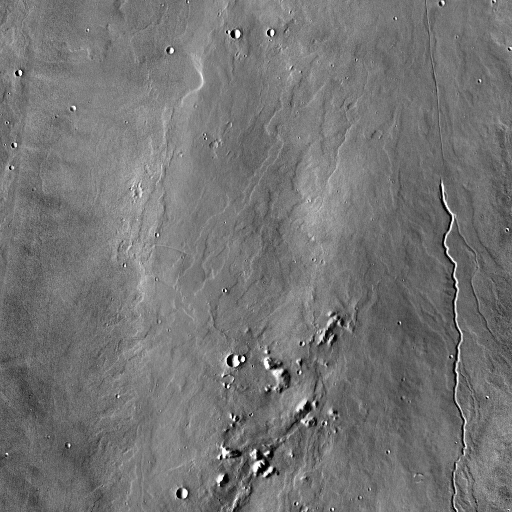
Crater classes present: Background, Other